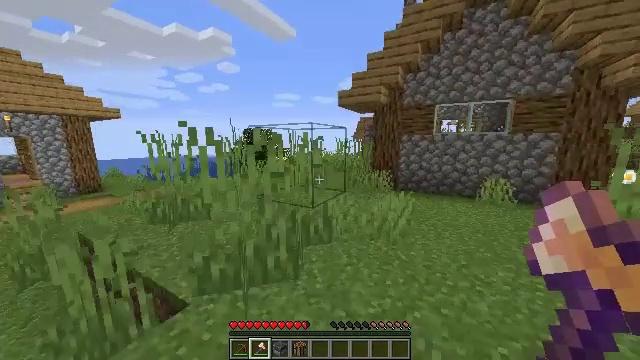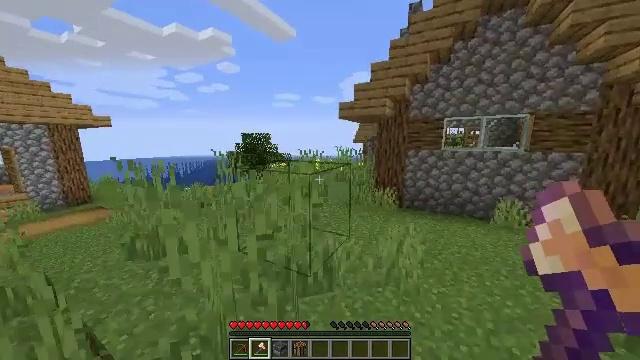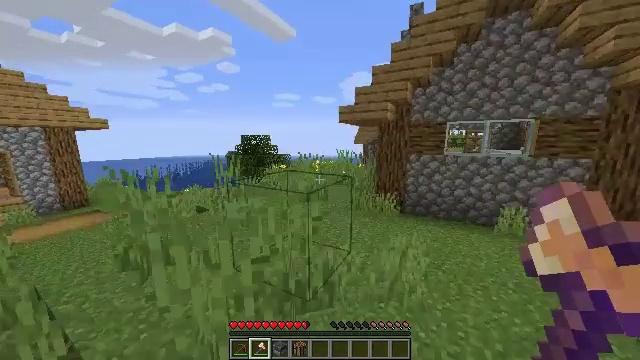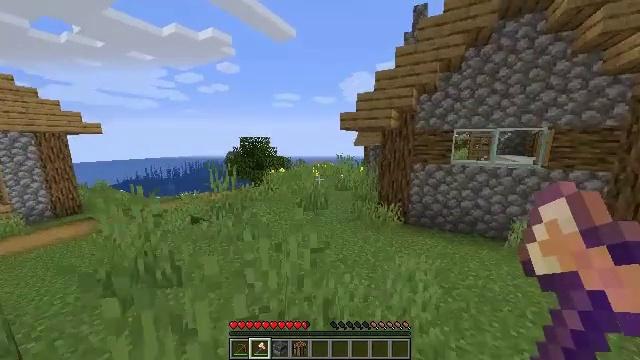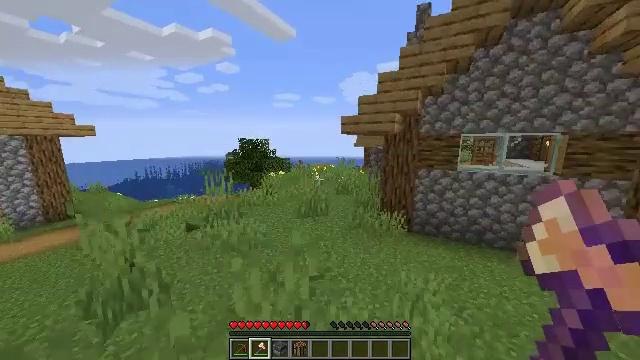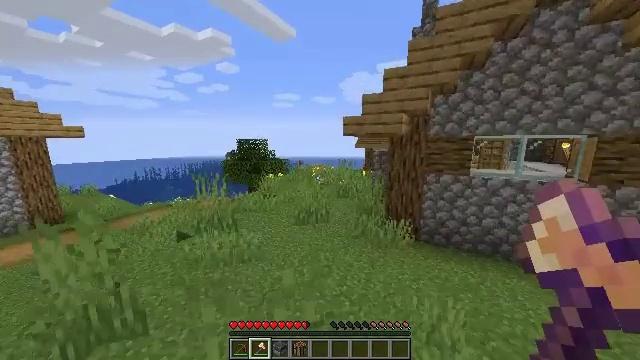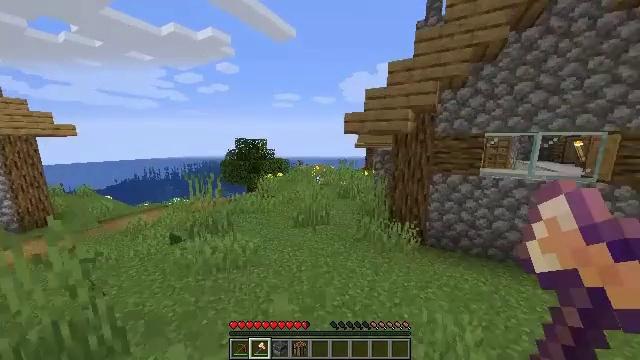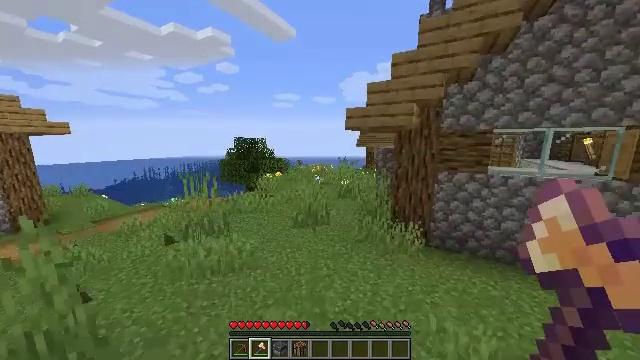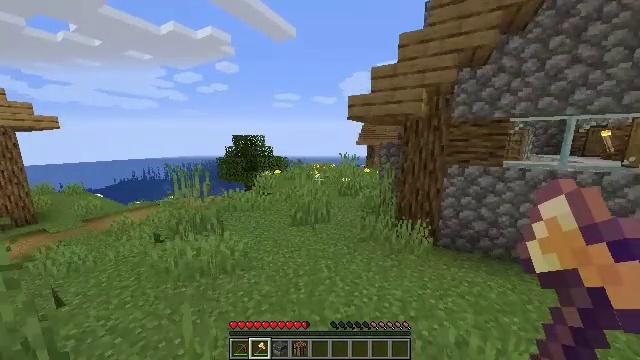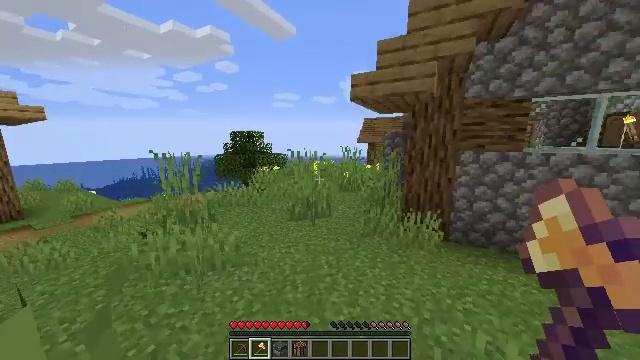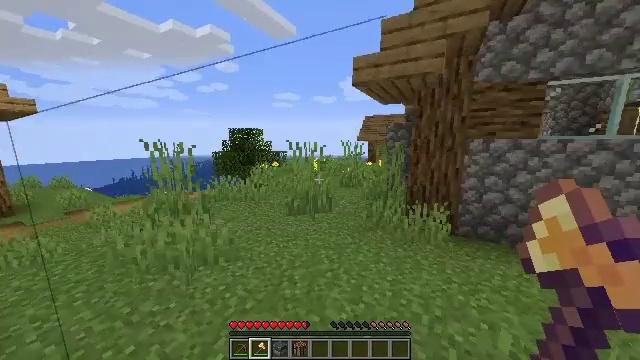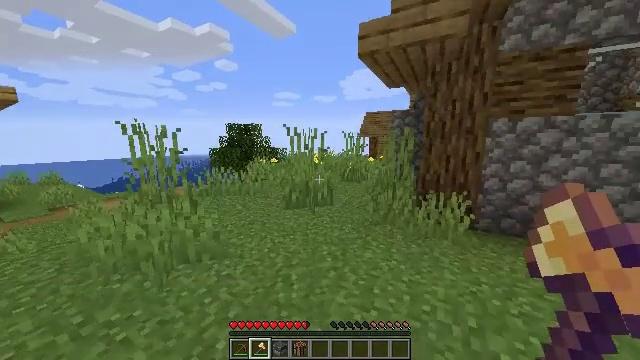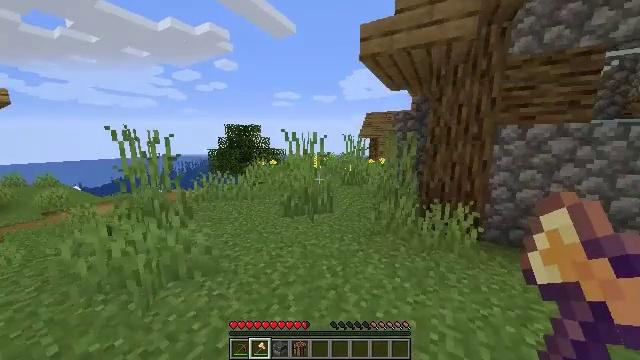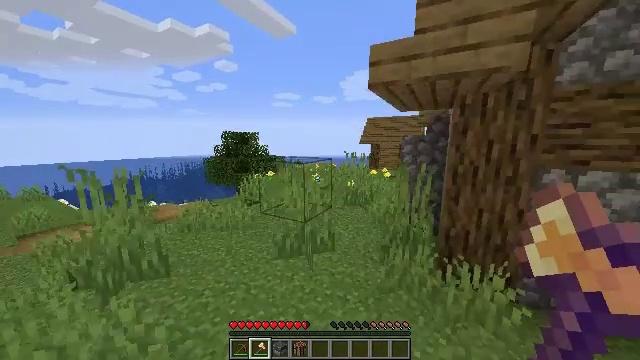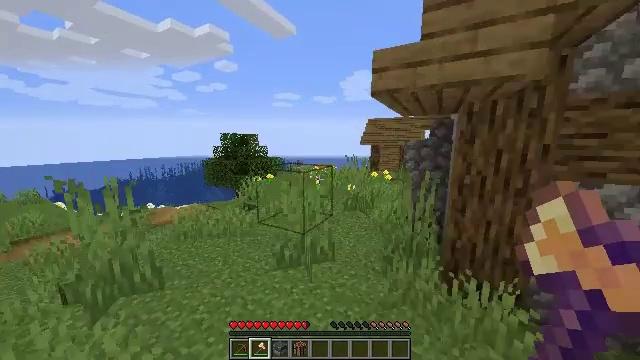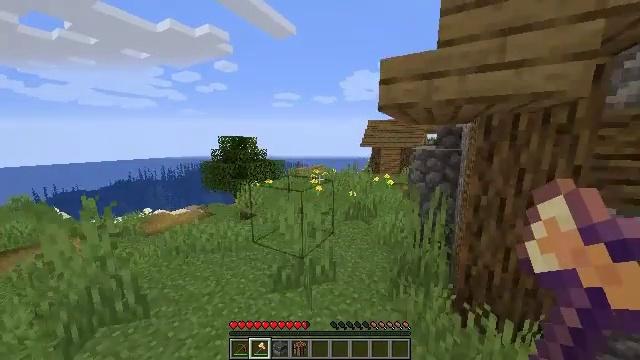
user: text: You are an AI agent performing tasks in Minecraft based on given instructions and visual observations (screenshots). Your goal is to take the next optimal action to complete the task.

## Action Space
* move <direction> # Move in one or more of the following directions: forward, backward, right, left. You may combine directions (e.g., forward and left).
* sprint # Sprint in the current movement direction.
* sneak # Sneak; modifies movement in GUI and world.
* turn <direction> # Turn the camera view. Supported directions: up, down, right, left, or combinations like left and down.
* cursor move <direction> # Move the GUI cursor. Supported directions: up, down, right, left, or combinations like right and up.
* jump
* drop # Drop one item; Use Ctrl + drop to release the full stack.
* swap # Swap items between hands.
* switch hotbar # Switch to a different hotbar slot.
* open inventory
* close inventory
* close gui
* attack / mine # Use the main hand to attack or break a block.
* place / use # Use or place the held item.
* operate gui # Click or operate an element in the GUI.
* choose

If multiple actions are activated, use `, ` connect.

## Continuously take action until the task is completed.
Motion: motion action
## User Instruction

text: Mine the blast furnace.
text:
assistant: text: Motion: move forward, jump
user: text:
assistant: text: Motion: move forward, jump
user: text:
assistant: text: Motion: move forward, jump
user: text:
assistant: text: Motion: move forward, jump
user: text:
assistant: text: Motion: move forward, jump
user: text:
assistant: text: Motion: move forward, jump
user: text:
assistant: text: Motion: move forward, jump
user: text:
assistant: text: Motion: move forward, jump
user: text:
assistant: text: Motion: move forward, jump
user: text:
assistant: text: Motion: move forward, jump
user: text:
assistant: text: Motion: move forward, jump
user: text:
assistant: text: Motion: move forward, jump
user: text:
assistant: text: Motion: move forward, jump
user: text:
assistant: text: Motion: move forward, jump
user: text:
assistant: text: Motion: move forward, jump
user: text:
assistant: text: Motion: move forward, jump
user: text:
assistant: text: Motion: move forward, jump
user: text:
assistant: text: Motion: move forward, jump
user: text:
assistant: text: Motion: move forward, jump
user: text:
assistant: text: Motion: move forward, jump
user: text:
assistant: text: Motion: move forward, jump
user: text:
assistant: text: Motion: move forward, jump
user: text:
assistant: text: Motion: move forward, jump
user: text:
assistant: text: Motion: move forward, jump
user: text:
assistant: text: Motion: move forward, jump
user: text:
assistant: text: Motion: move forward, jump
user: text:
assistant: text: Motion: move forward, jump
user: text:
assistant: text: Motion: move forward, jump
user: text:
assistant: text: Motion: move forward, jump
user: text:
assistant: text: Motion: move forward, jump